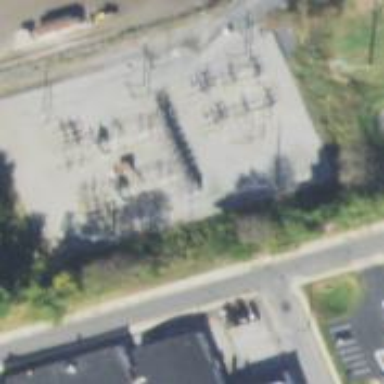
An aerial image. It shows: Power substation.